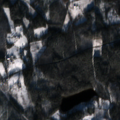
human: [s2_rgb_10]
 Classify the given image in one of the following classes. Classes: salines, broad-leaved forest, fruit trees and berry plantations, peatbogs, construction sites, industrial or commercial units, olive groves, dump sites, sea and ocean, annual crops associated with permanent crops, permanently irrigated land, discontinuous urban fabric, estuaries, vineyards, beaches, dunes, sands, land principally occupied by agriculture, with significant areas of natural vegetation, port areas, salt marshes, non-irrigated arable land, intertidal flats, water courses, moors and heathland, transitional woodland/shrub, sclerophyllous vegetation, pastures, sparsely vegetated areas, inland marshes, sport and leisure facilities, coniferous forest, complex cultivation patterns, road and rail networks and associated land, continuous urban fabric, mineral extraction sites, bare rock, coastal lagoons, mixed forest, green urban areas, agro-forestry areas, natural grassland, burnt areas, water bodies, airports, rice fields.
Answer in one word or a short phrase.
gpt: land principally occupied by agriculture, with significant areas of natural vegetation, coniferous forest, mixed forest, transitional woodland/shrub